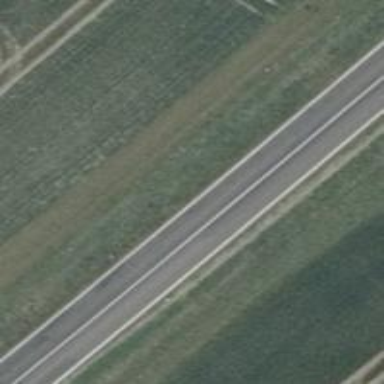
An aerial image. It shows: Secondary road with asphalt surface.